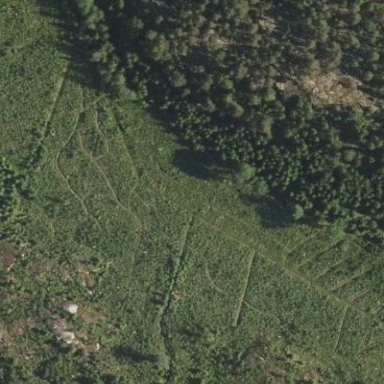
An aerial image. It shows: Clearcut area with scrub vegetation.